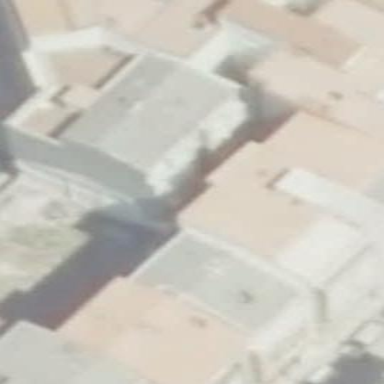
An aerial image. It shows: Part of building.